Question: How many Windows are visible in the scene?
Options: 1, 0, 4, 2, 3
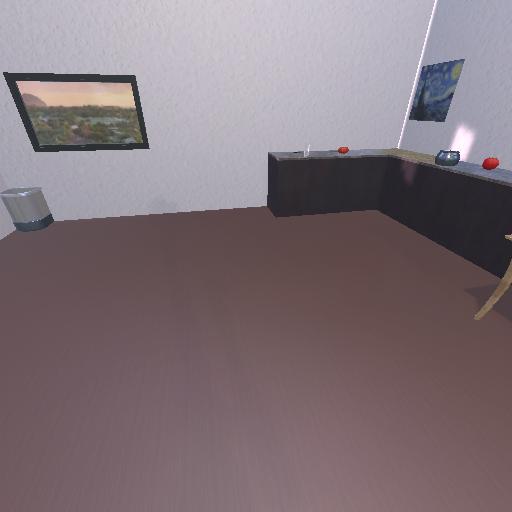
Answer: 1